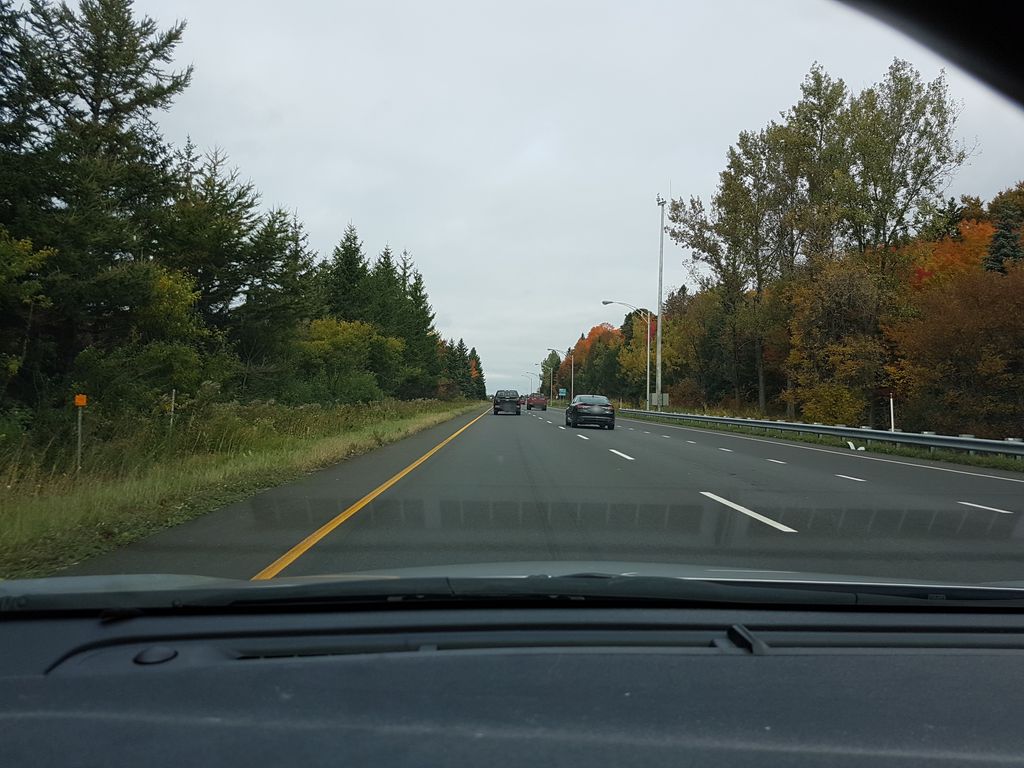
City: quebec_city